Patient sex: M
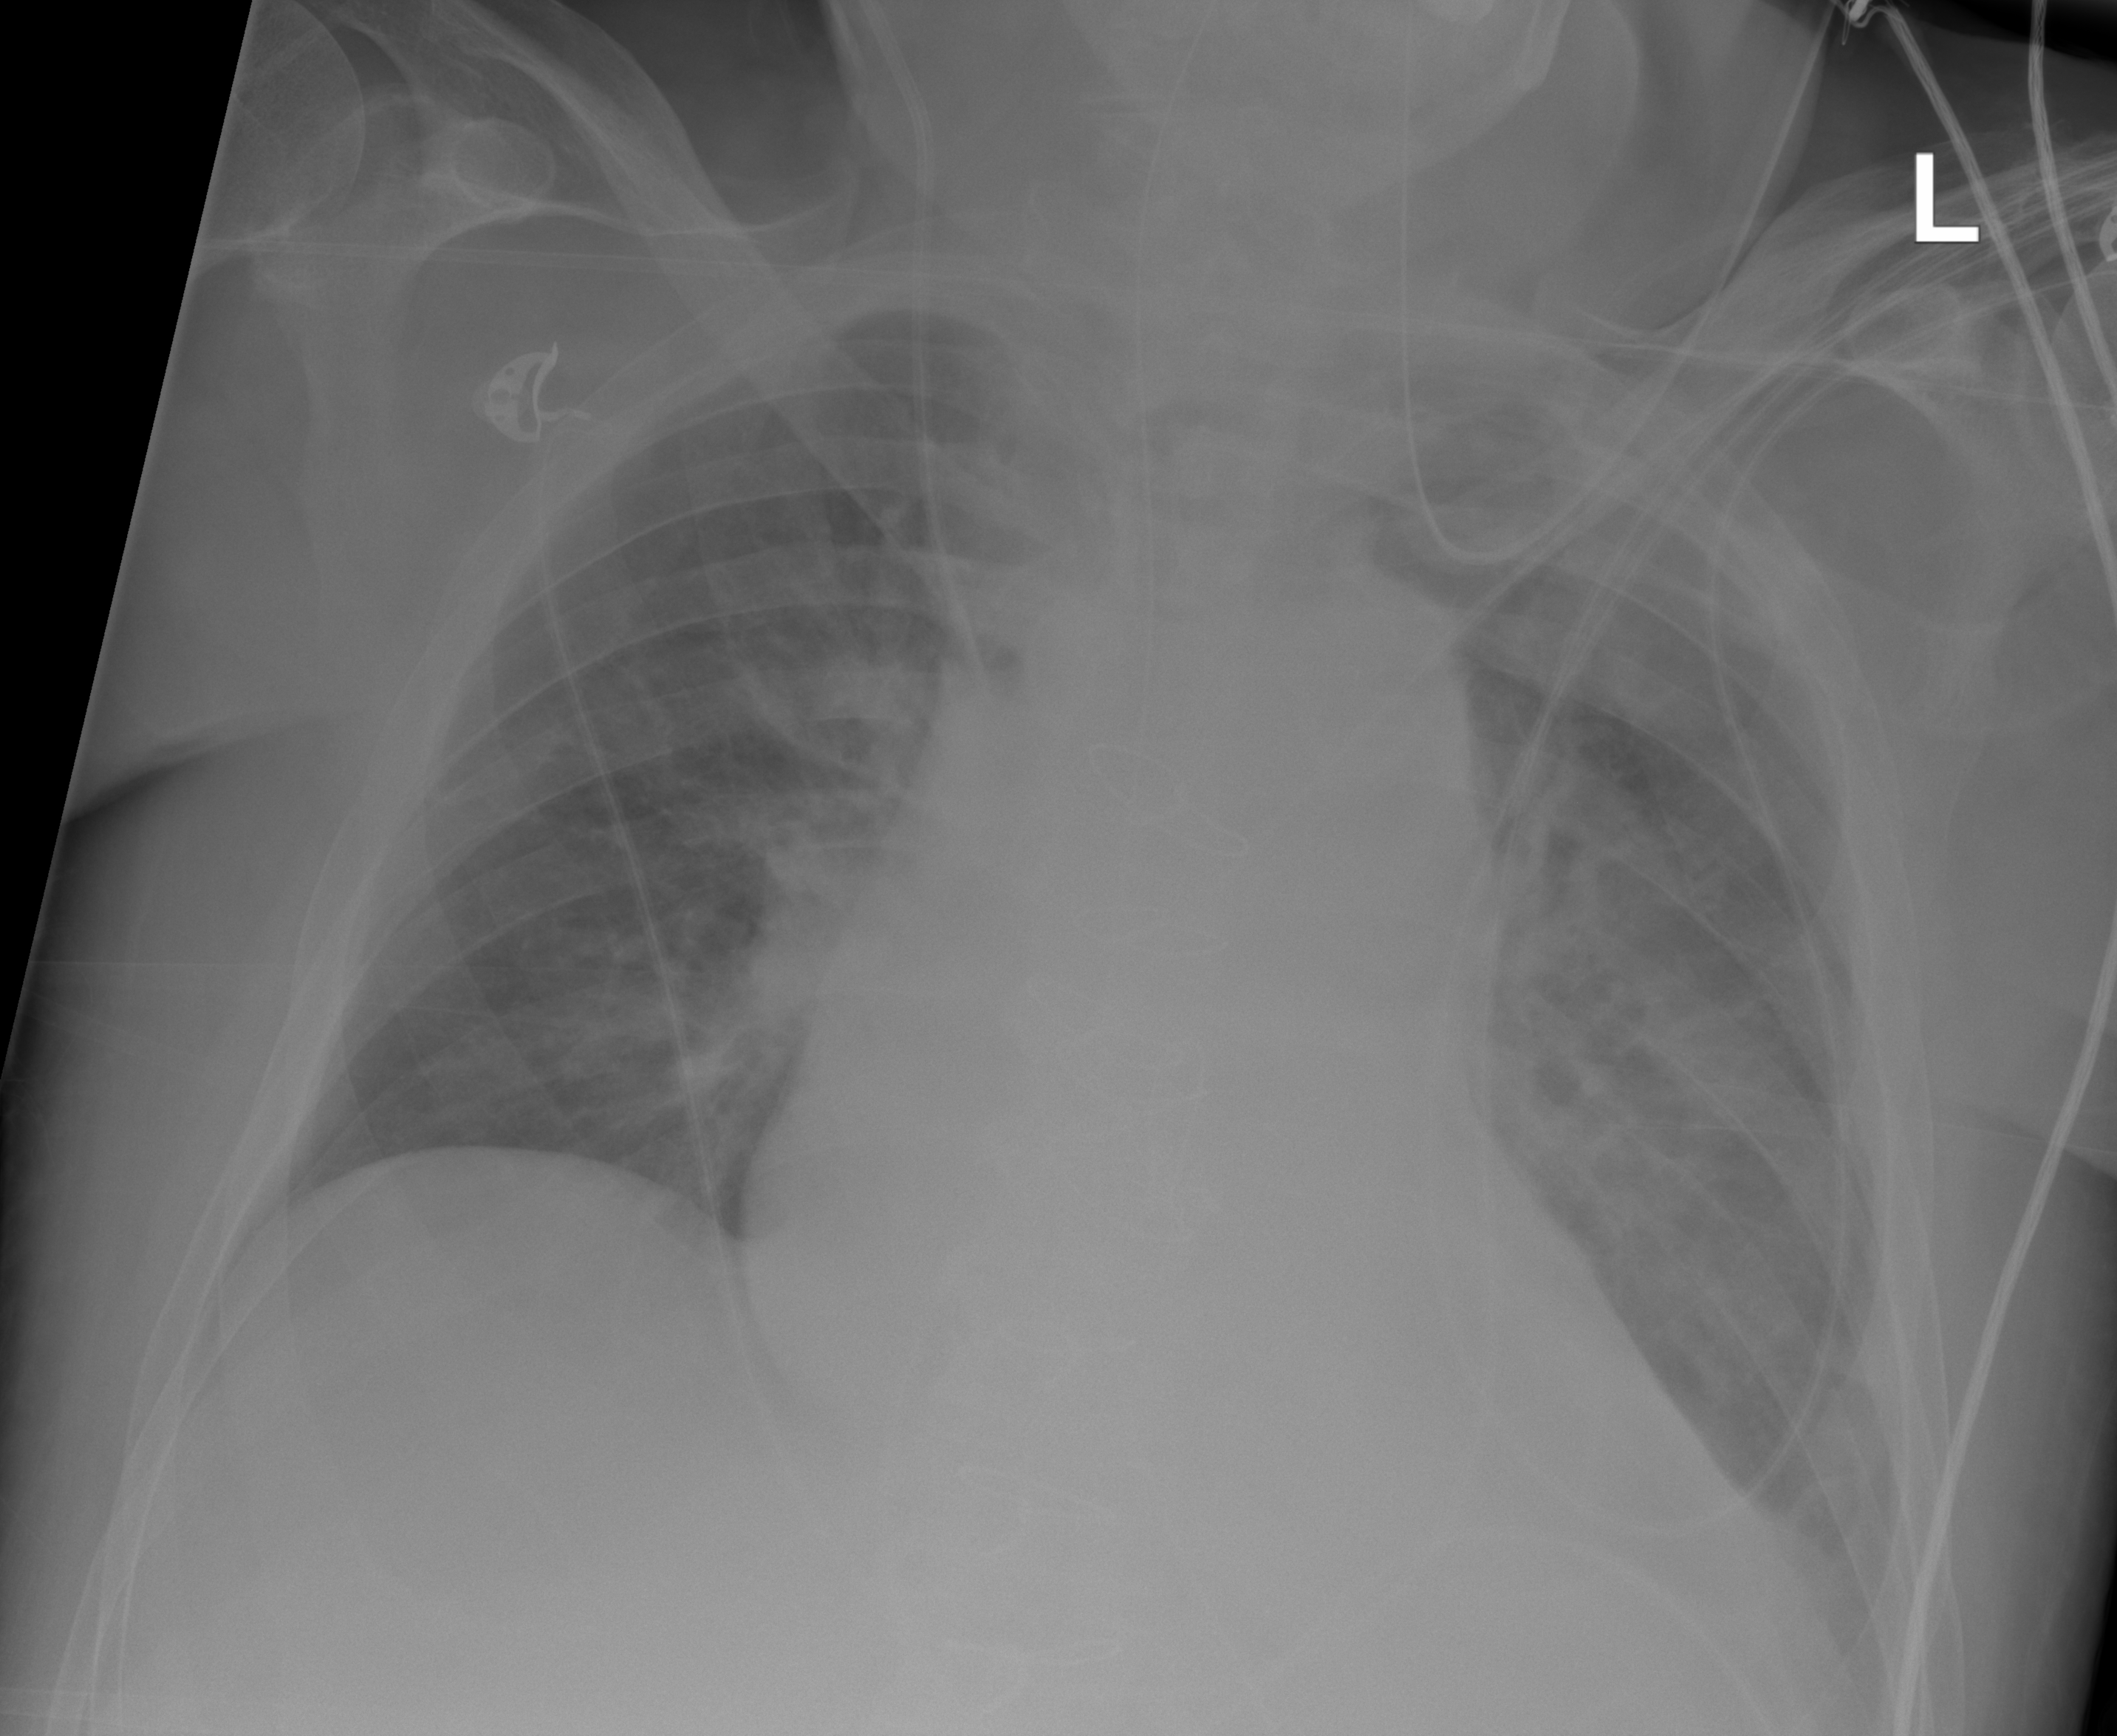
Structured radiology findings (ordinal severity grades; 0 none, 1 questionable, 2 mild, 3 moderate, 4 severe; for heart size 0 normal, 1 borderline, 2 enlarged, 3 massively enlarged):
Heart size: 2
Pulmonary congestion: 2
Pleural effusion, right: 0
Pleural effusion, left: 2
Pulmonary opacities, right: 0
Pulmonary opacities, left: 0
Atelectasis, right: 0
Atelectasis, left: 2